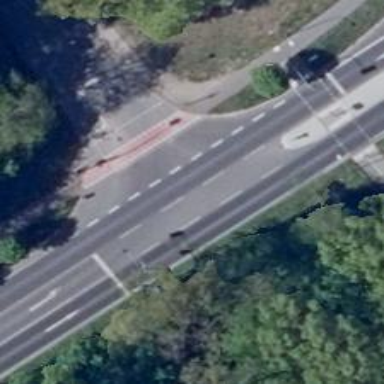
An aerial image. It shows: Road with traffic signals.